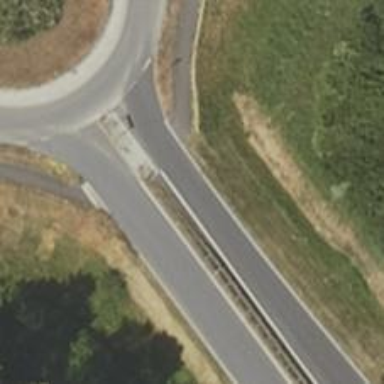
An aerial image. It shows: Asphalt trunk link road.